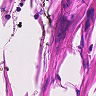
Metastatic tissue present: no